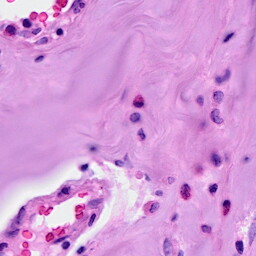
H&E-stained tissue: Breast